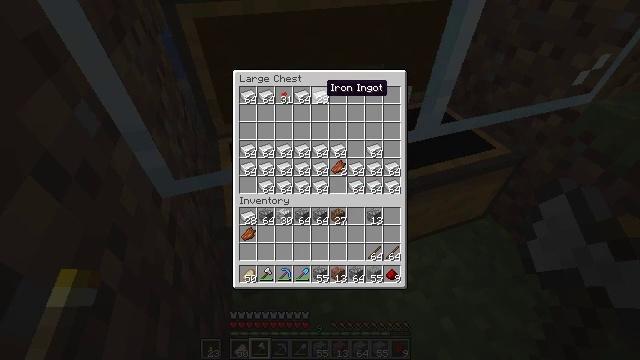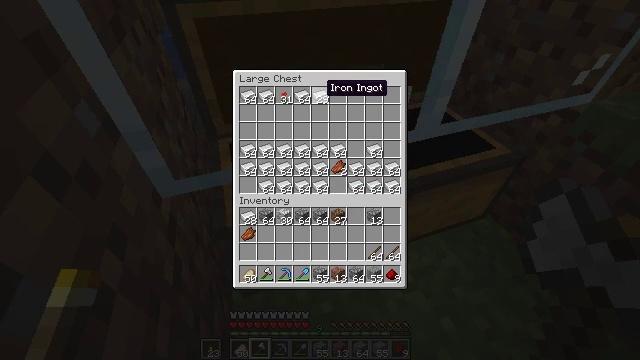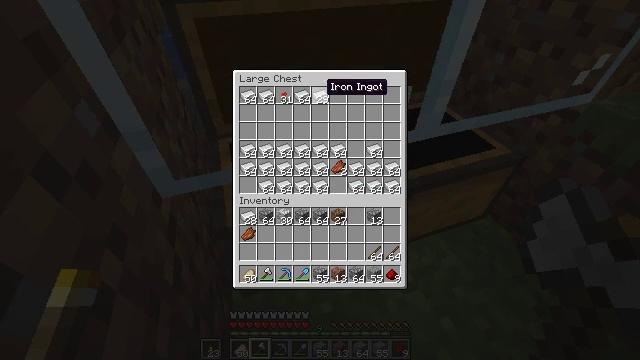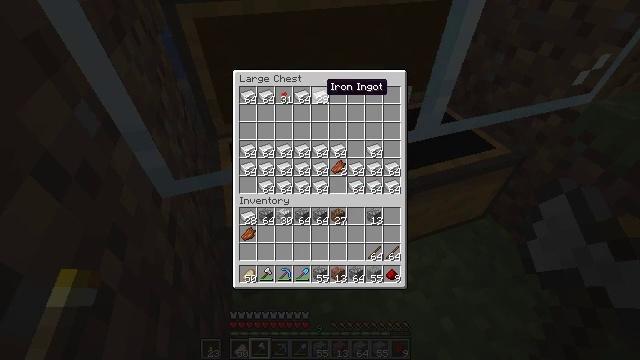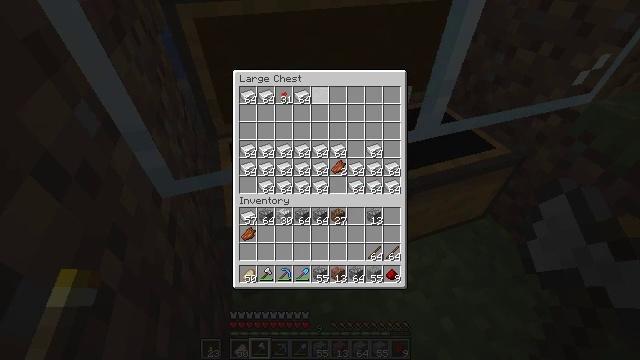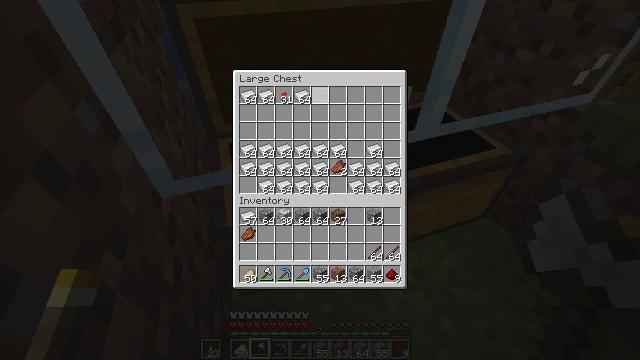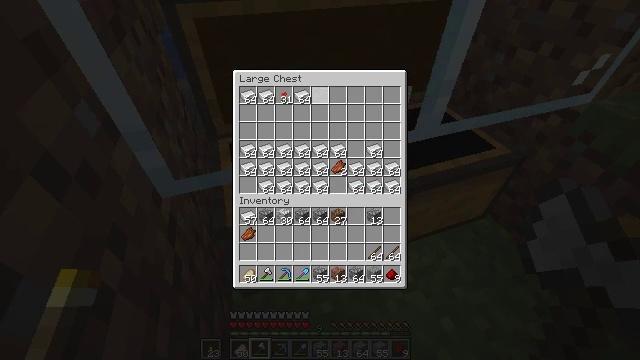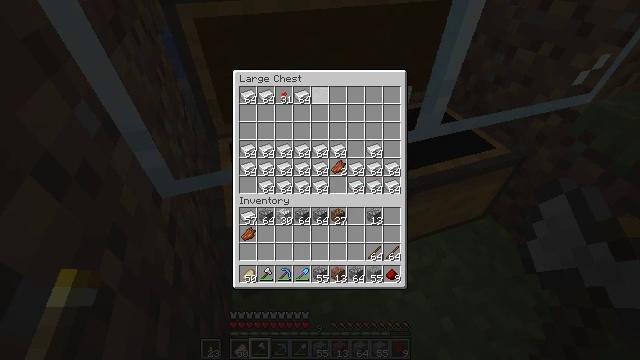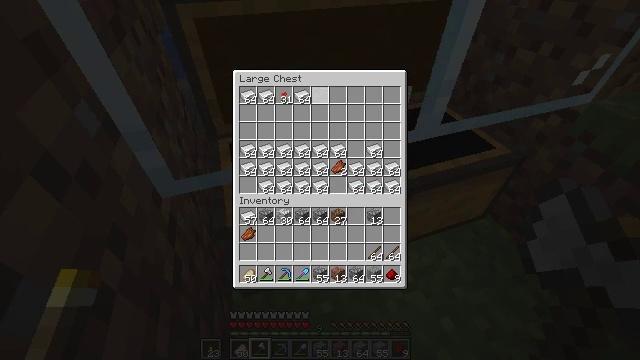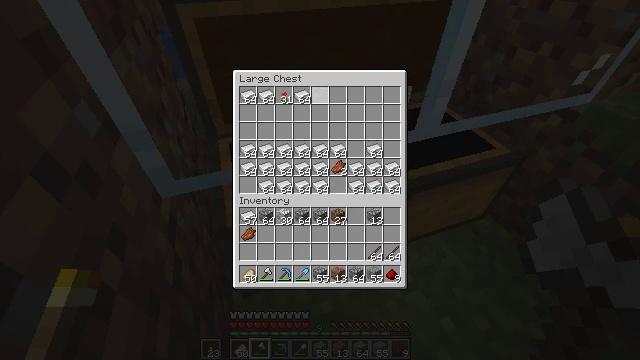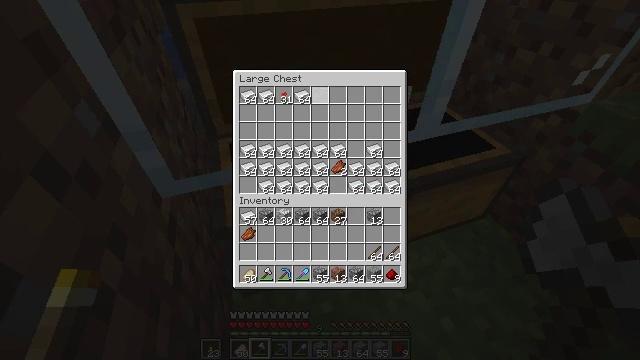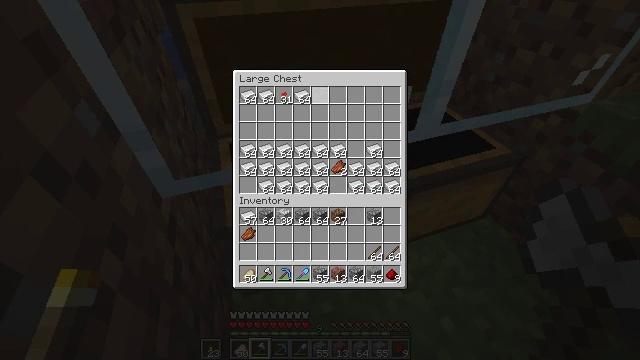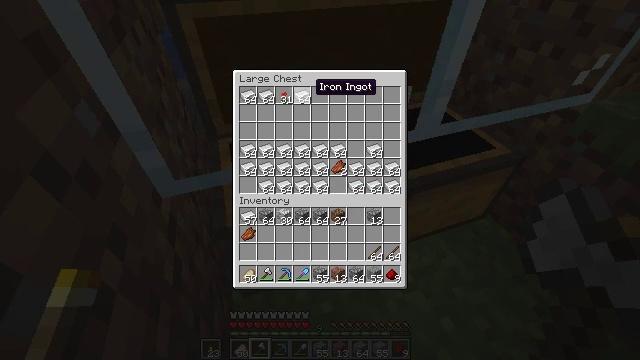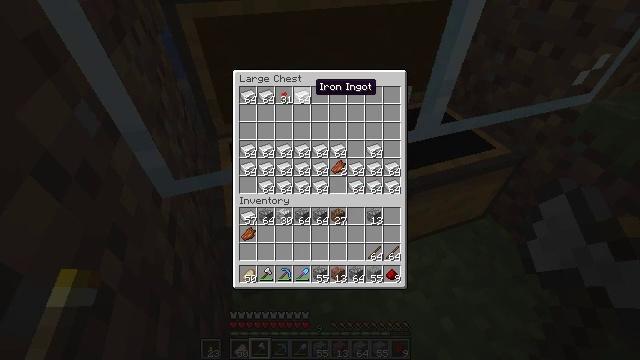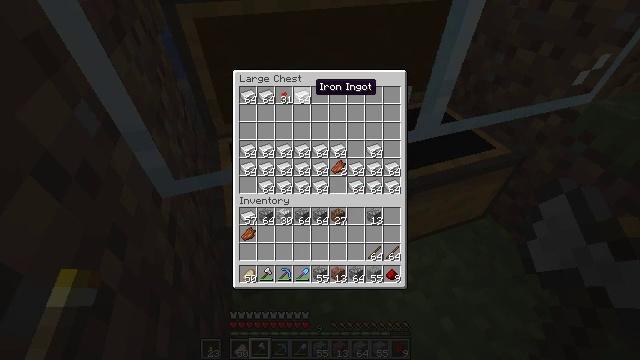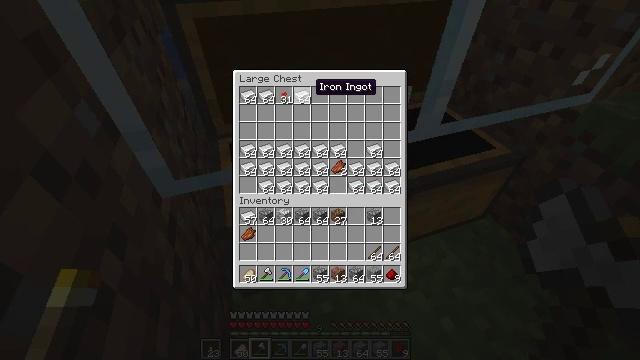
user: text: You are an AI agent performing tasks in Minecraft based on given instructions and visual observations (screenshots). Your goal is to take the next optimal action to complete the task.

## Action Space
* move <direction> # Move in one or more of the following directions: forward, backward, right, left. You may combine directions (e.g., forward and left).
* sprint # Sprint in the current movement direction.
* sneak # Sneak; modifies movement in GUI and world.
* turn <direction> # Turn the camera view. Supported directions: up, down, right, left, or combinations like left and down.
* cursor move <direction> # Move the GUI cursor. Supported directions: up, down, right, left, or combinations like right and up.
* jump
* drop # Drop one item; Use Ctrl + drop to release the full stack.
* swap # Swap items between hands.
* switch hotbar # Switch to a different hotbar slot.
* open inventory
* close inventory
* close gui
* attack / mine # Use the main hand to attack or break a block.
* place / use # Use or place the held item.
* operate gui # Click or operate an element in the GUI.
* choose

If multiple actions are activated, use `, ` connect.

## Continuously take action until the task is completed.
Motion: motion action
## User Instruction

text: Craft a set of rails using iron ingots and a stick.
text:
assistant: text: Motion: sneak
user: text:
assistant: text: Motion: sneak
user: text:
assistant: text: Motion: sneak
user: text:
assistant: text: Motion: sneak, operate gui
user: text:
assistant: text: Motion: sneak, operate gui
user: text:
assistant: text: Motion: sneak, operate gui
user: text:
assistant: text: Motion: sneak
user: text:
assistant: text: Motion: sneak
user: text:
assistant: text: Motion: sneak
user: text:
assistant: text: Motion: sneak
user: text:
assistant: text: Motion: sneak
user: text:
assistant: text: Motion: sneak
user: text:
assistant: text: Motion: sneak
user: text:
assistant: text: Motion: sneak
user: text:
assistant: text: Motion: sneak
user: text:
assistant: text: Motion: sneak
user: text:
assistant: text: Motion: sneak
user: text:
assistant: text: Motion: sneak
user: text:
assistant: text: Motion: sneak
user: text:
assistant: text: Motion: sneak
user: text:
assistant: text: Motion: sneak
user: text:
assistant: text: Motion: sneak
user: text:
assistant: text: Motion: sneak
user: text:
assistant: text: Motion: sneak
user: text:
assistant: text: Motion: sneak
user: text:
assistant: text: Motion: sneak
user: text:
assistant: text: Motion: sneak
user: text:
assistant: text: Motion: no_op
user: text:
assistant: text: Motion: no_op
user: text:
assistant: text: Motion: no_op